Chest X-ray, PA view. Patient: 37 years old, sex M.
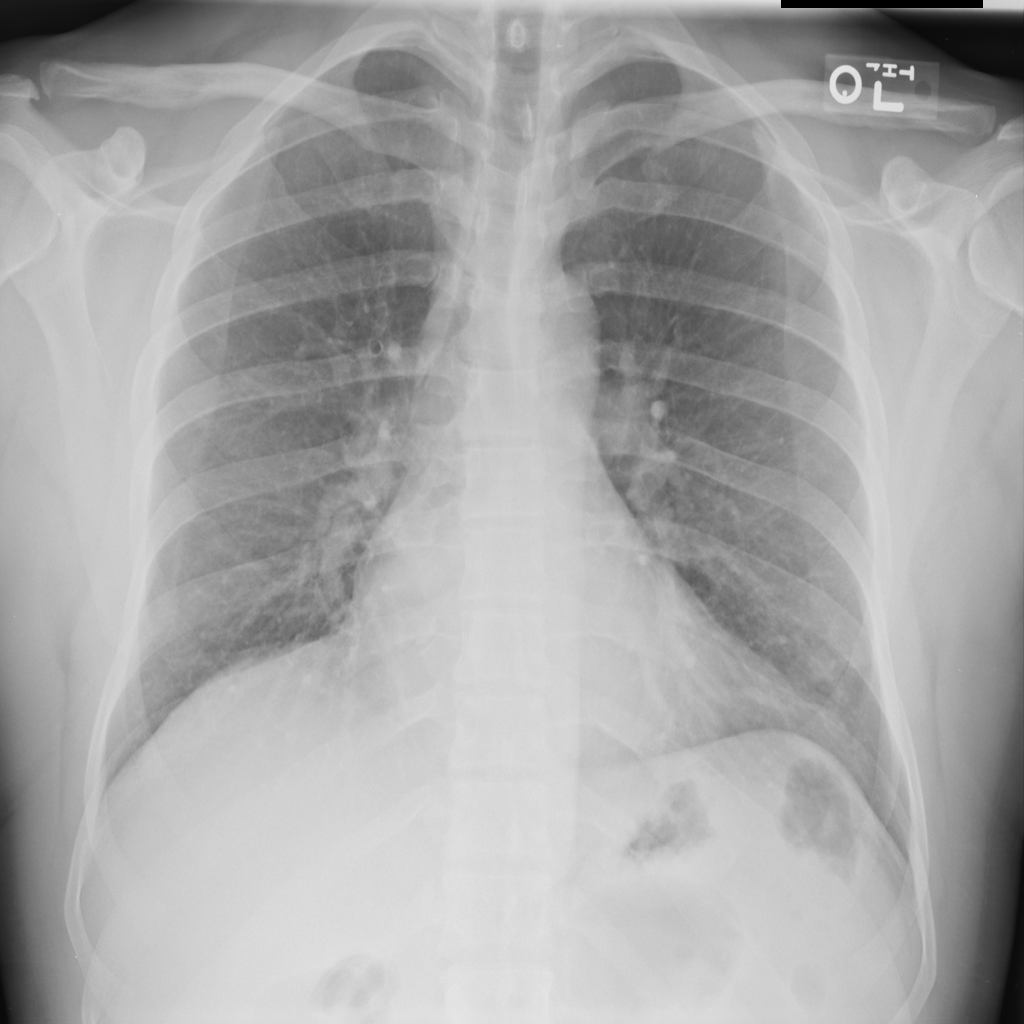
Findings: No Finding